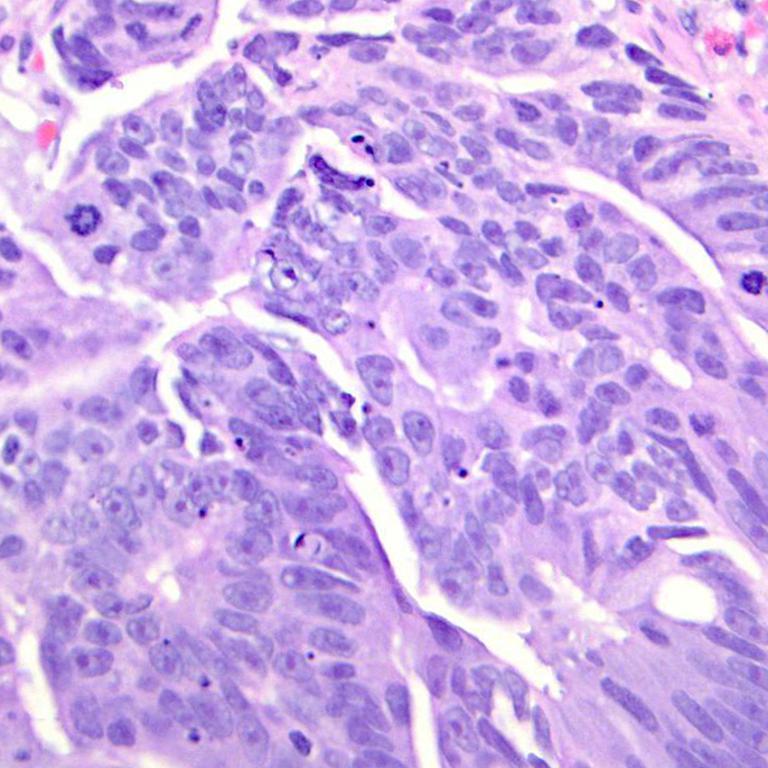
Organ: colon
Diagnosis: adenocarcinomas